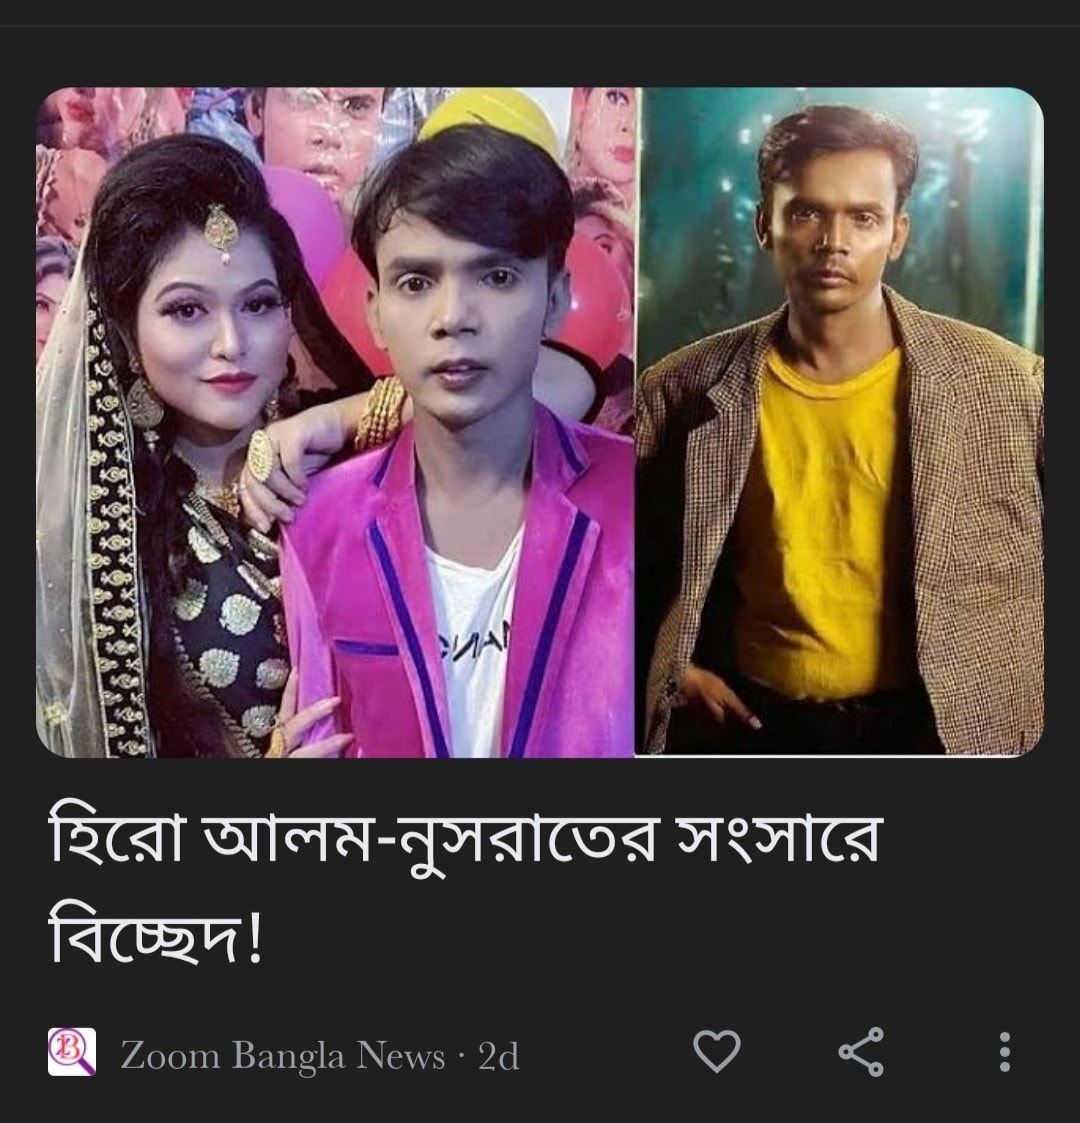
Caption: হিরো আলম - নুসরাতের সংসারে বিচ্ছেদ !
Label: non-hate